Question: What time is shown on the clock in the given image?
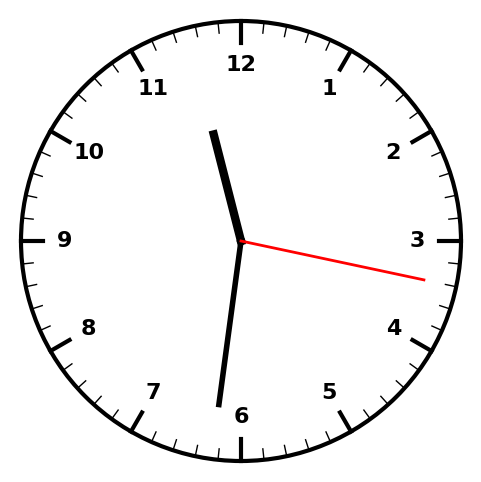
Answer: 11:31:17